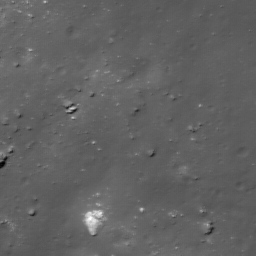
Host type: background_regolith
Lunar coordinates: latitude nan, longitude nan